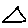
Label: triangle